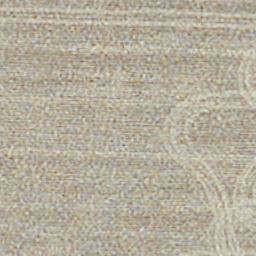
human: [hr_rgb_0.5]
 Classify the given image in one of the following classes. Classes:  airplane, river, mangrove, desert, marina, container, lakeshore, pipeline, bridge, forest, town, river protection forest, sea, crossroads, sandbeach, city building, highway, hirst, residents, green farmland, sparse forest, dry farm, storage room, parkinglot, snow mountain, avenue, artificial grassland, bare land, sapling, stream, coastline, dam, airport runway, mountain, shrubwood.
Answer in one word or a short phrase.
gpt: dry farm